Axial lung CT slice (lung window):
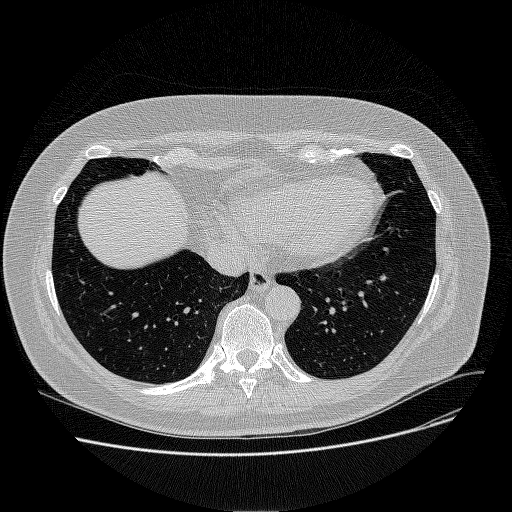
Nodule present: no